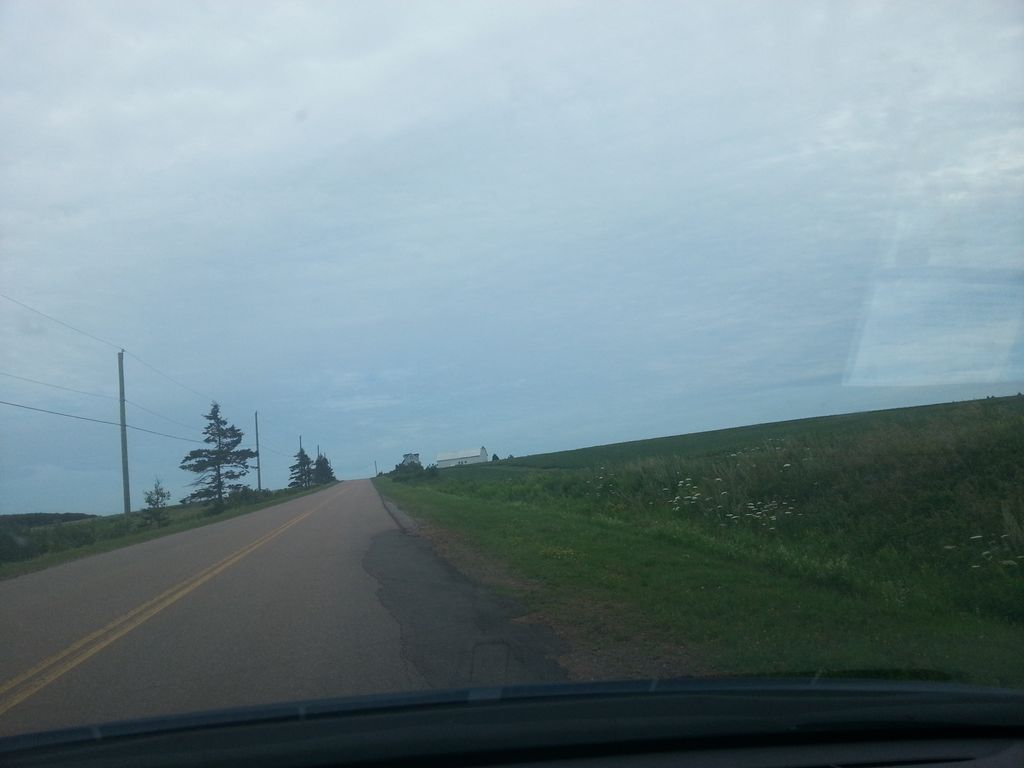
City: charlottetown